Aerial crown-view tile of a tropical tree (Barro Colorado Island, Panama), acquired 20250818:
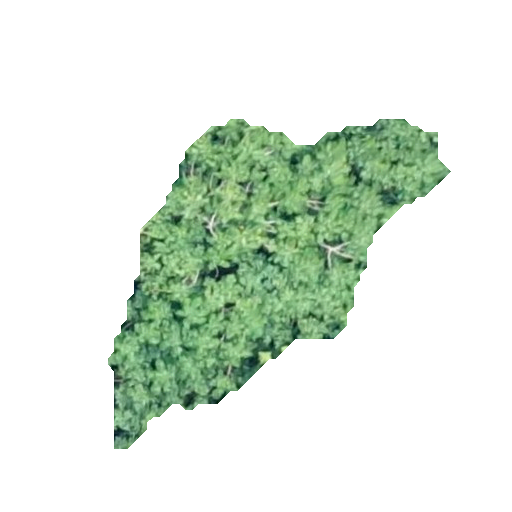
Species: Guarea guidonia
GBIF accepted scientific name: Guarea guidonia
Crown area: 85.88 m²